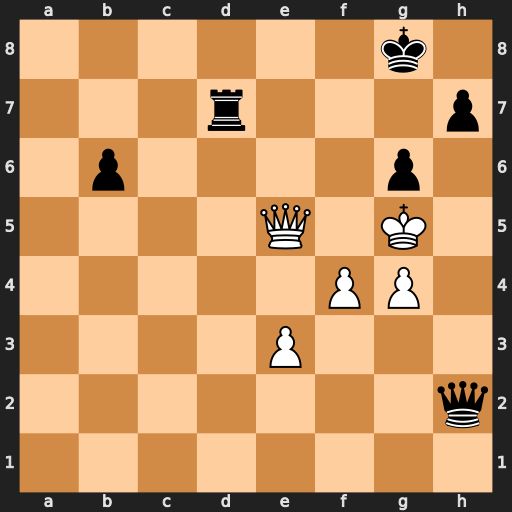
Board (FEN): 6k1/3r3p/1p4p1/4Q1K1/5PP1/4P3/7q/8
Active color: w
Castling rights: -
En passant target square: -
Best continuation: Qe8+ Kg7 Qxd7+